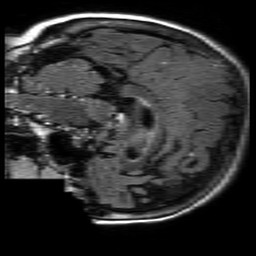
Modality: FLAIR
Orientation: sagittal
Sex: female
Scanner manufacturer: philips
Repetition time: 11 s
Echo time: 0.125 s